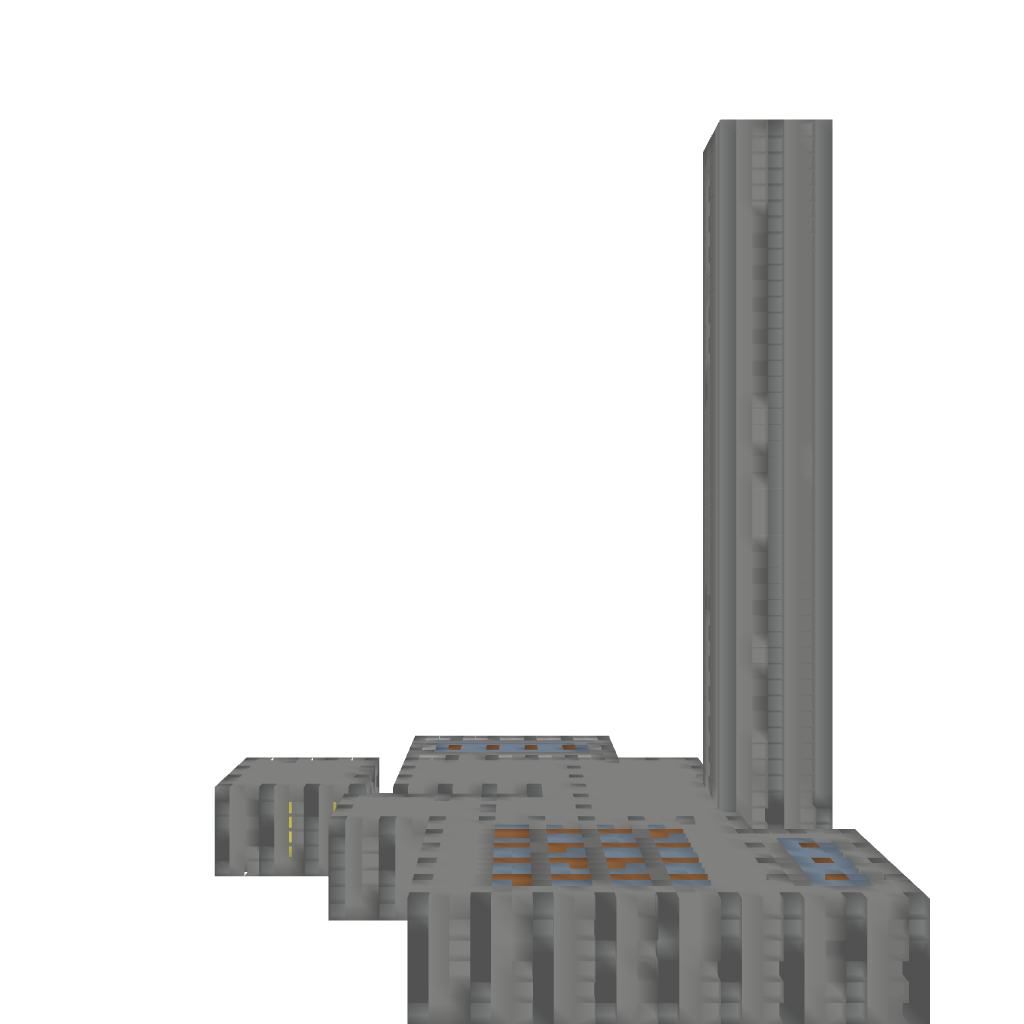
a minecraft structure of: MCSuire's Subterranian Complex (Big Underground Base)